Interaction volume radius: 10 \u00c5
Interaction volume height: 15 \u00c5
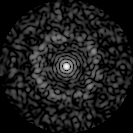
Disorder parameter: 0.8434